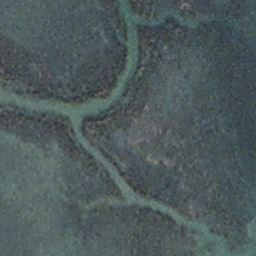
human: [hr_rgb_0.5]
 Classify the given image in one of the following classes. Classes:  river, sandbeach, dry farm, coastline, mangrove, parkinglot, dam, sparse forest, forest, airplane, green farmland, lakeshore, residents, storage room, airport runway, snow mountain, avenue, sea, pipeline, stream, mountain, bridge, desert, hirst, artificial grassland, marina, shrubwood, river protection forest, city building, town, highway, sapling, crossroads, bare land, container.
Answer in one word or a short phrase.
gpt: stream